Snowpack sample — Snodgrass Mountain, Crested Butte, Colorado (2/4/25, 12:06 PM MST)
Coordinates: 38.923, -106.968
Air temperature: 35 °F
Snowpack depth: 80 cm
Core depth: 40 cm
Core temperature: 32 °F
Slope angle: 14°, slope face: 78°
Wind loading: low
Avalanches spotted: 0
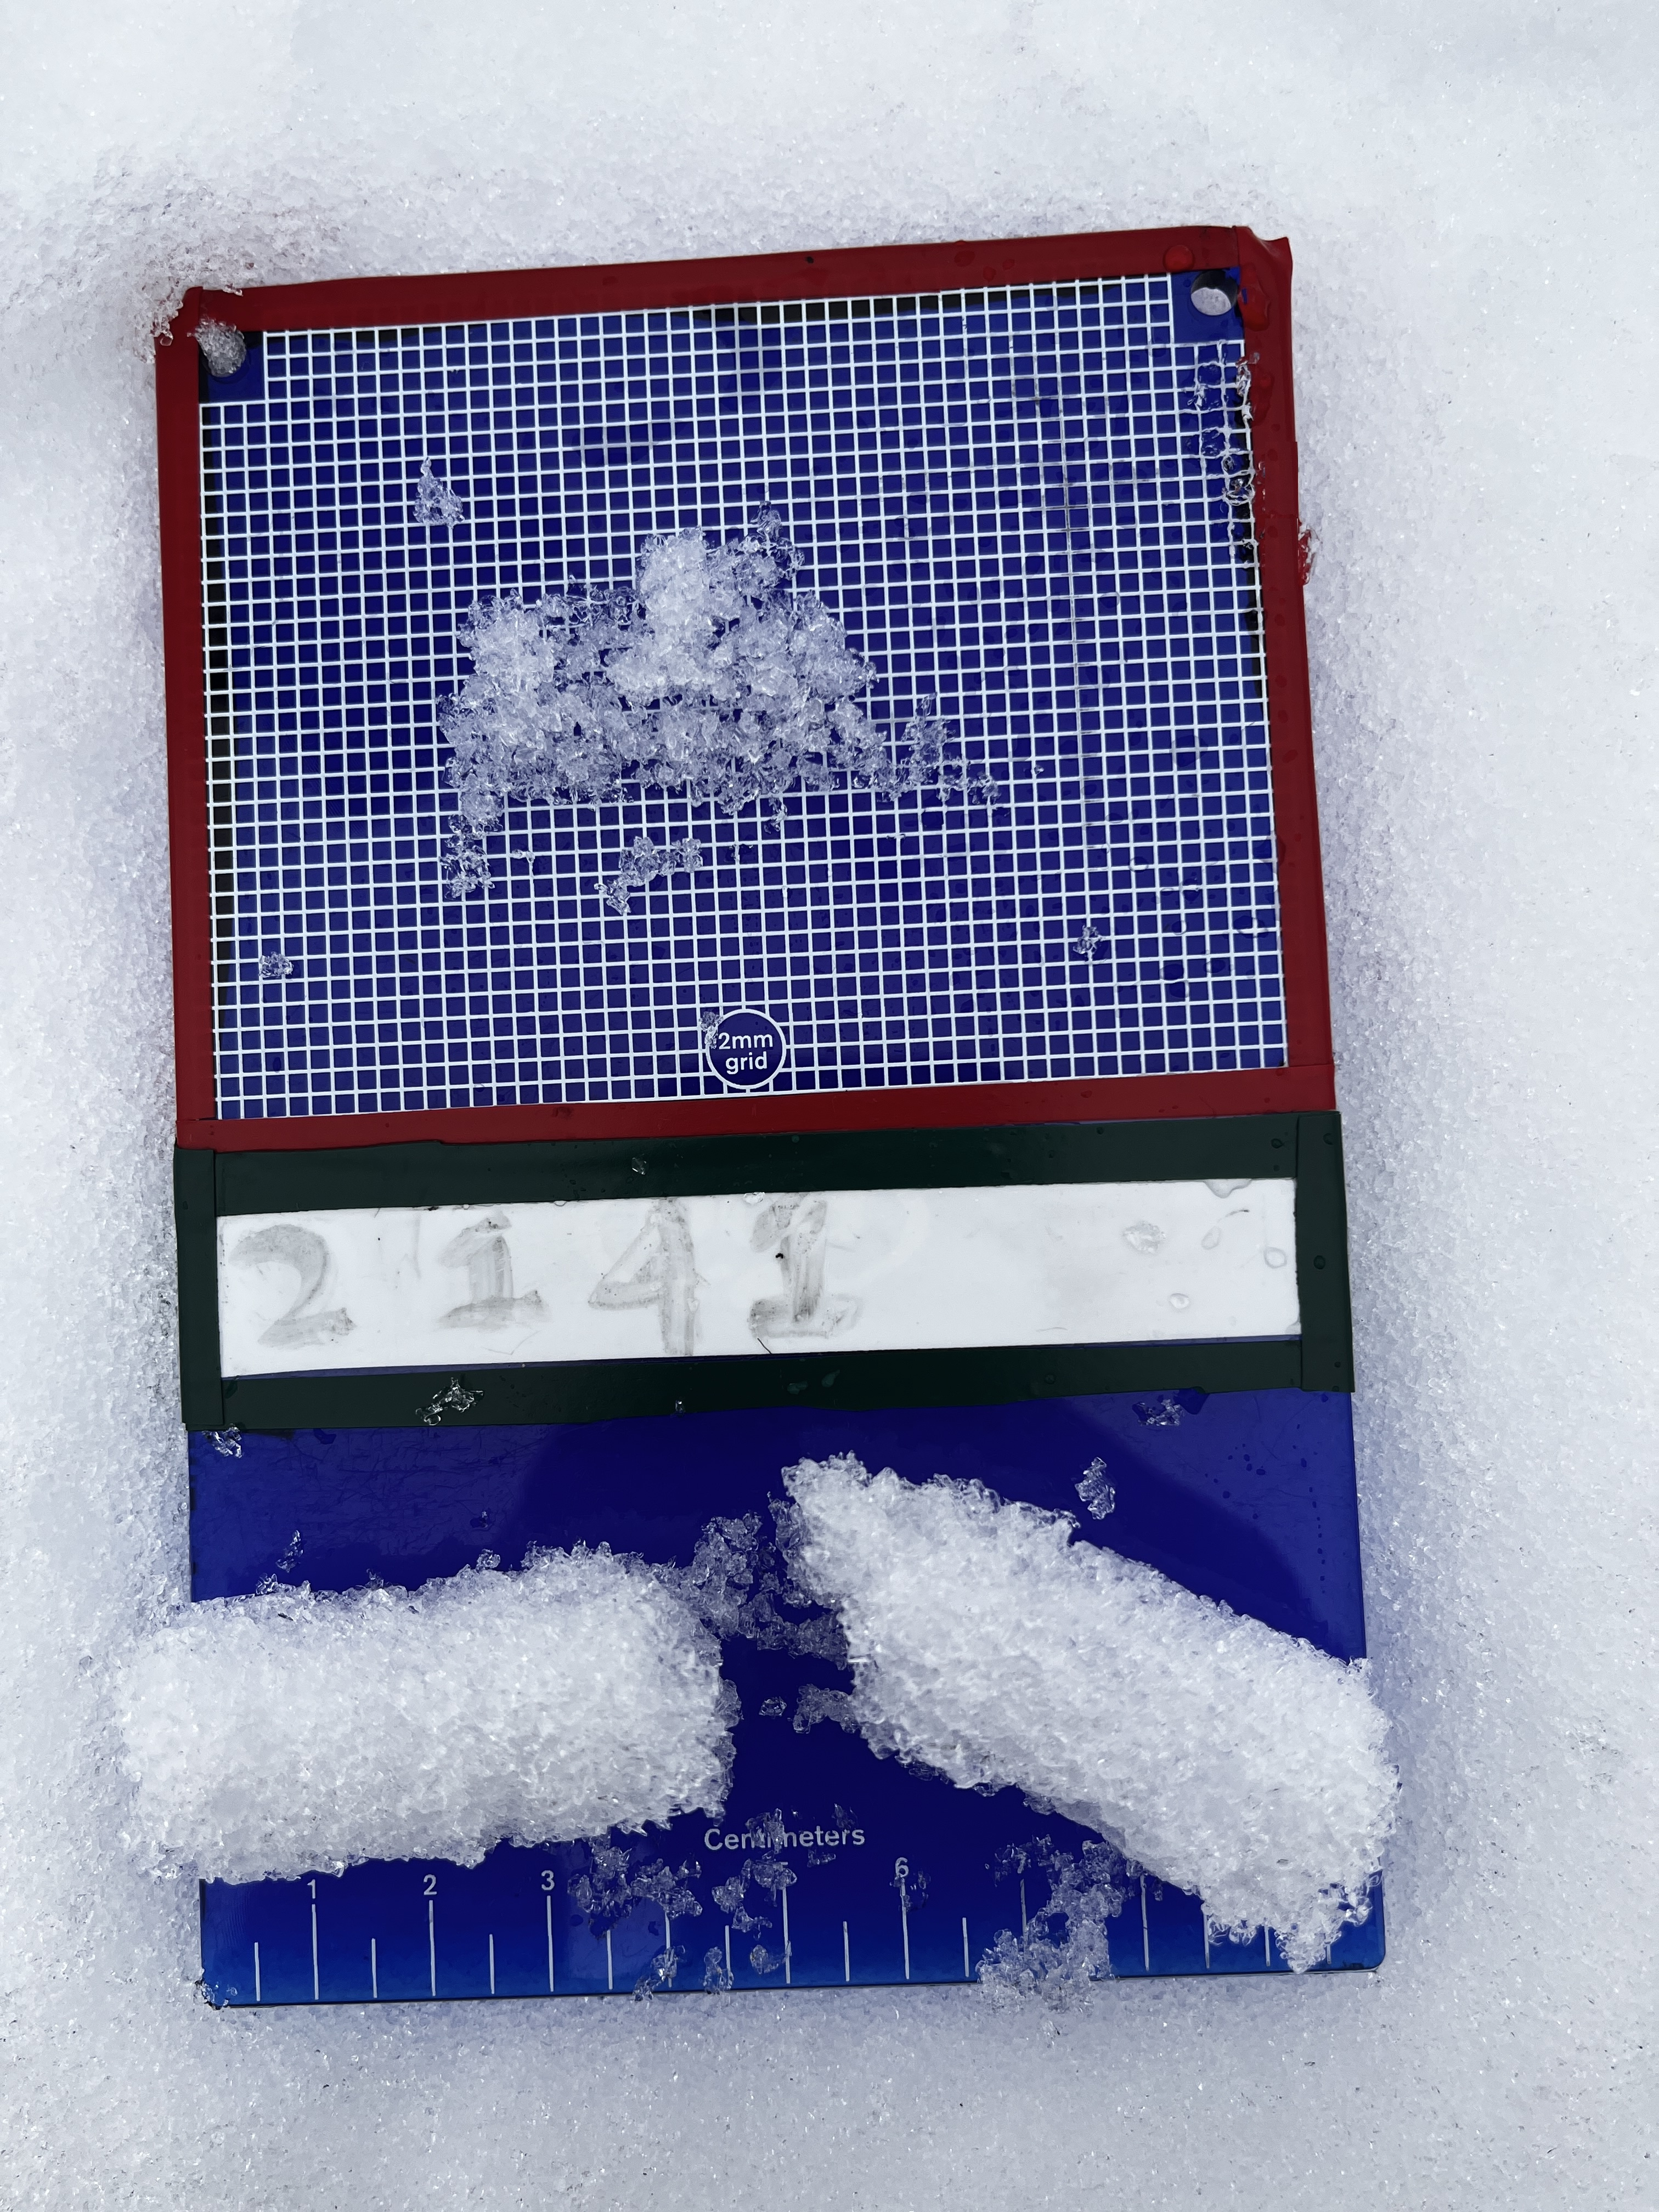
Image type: crystal_card
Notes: No avalanches nearby, unusually warm weather for the last month reported by residents, Collected 25 yards from treeline